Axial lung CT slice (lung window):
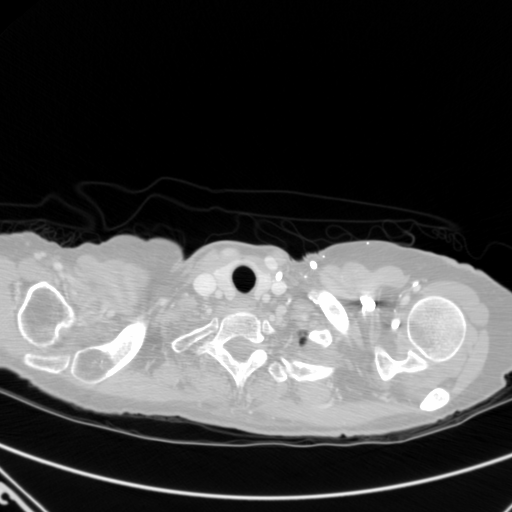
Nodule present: no